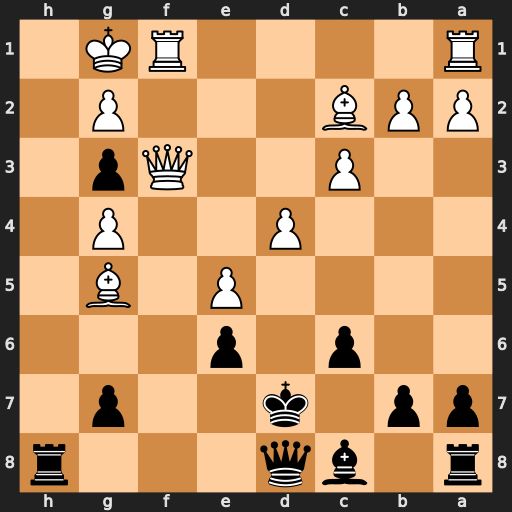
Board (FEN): r1bq3r/pp1k2p1/2p1p3/4P1B1/3P2P1/2P2Qp1/PPB3P1/R4RK1
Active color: b
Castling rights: -
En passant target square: -
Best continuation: Rh1+ Kxh1 Qh8+ Bh7 Qxh7+ Bh4 Qxh4+ Kg1 Qh2#